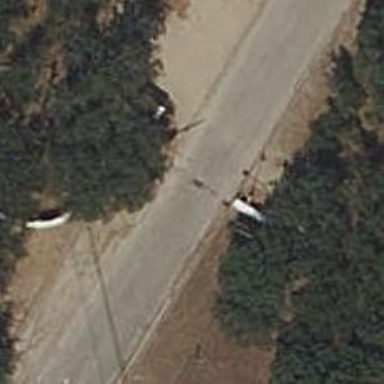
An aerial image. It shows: Lift gate barrier.